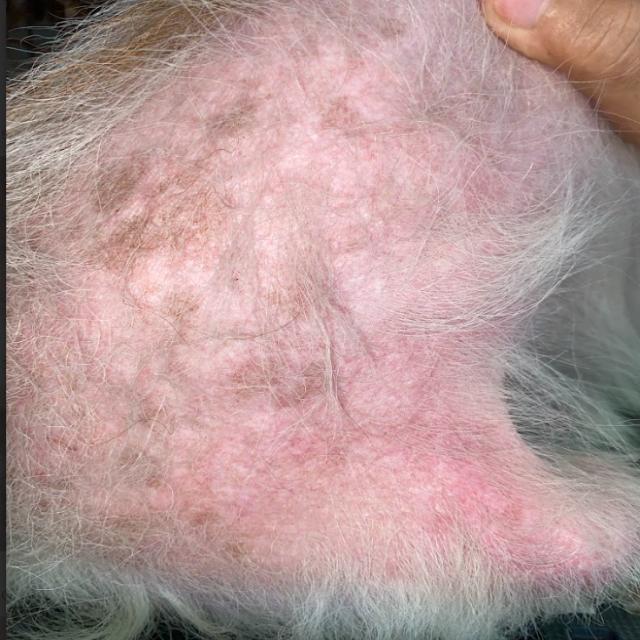
Canine demodicosis (Demodex mange) — caused by Demodex canis mites. Presents with alopecia, follicular papules, pustules, and comedones. Often localized on face and forelimbs.